Interaction volume radius: 5 \u00c5
Interaction volume height: 25 \u00c5
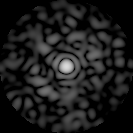
Disorder parameter: 0.8568